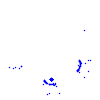
Particle: proton